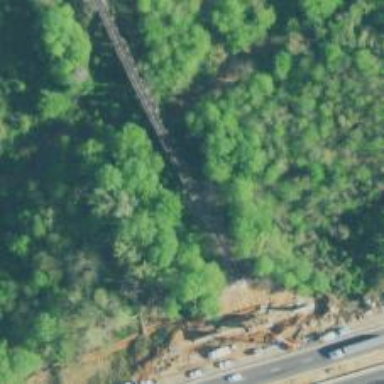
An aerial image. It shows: Abandoned railway.